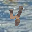
Label: 4